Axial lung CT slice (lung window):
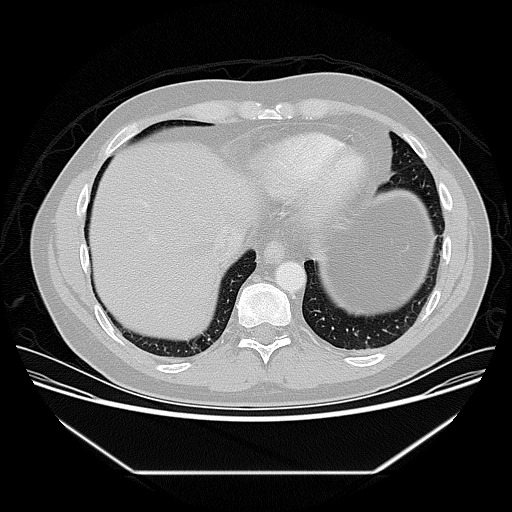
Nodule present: no